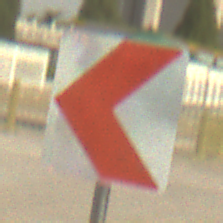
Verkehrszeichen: RichtungstafelnInKurvenKleinRechts
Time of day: MorningAfternoon
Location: Outdoor (Suburban)
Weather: Clear
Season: NotSpecified
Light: Natural